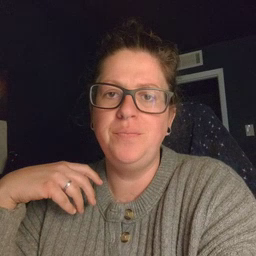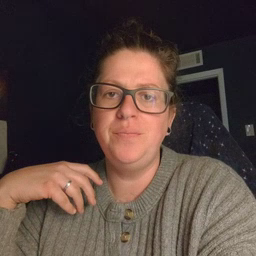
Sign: outside